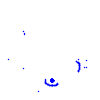
Particle: kaon